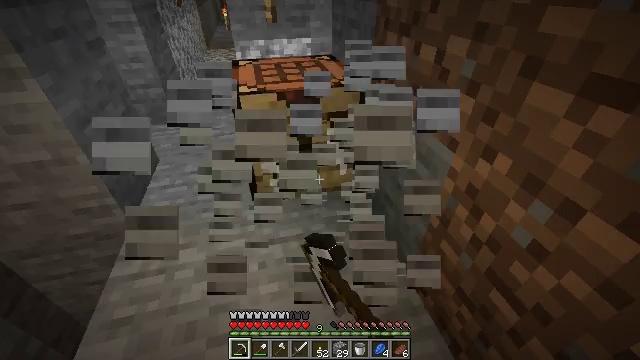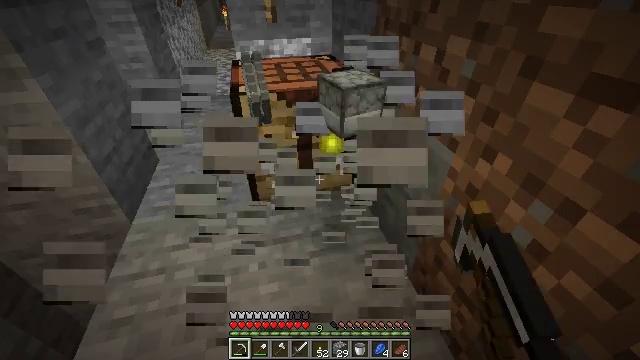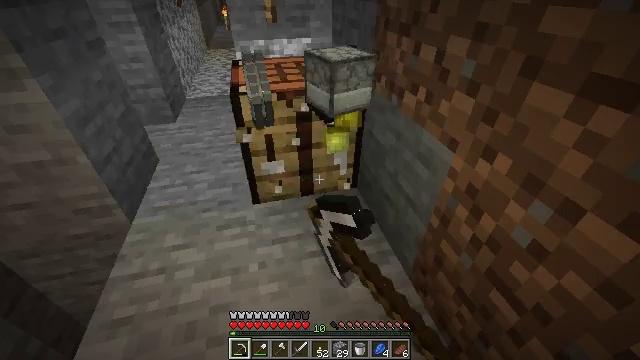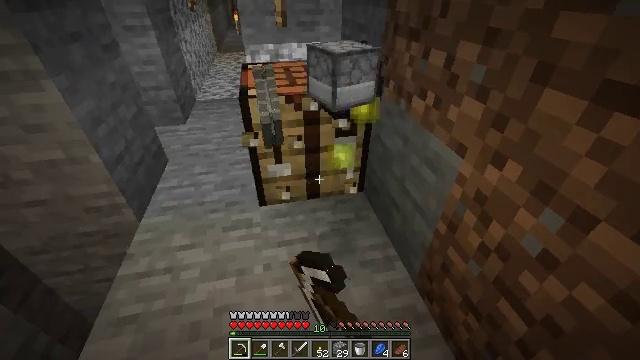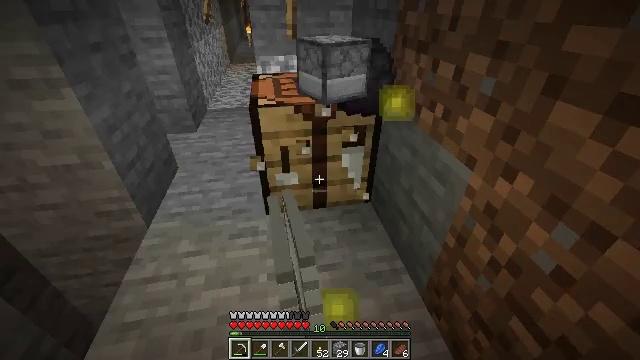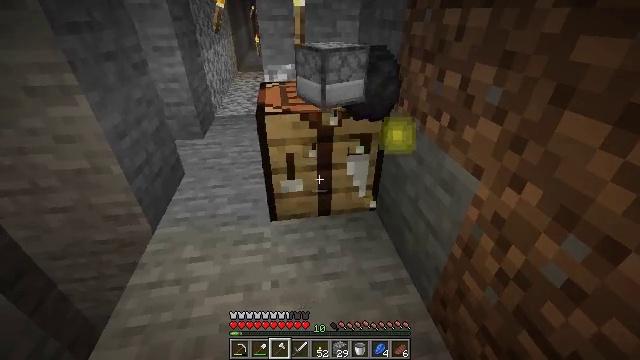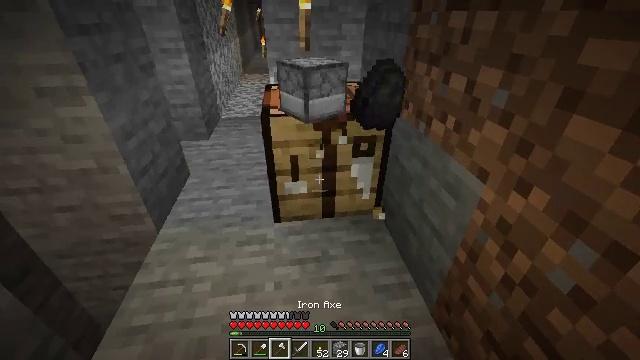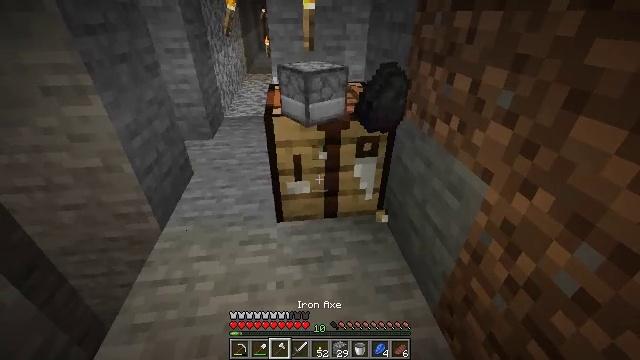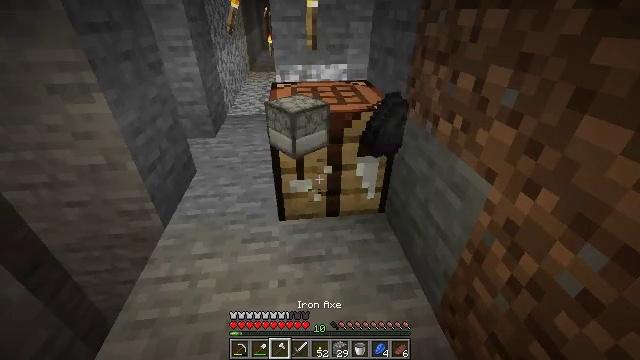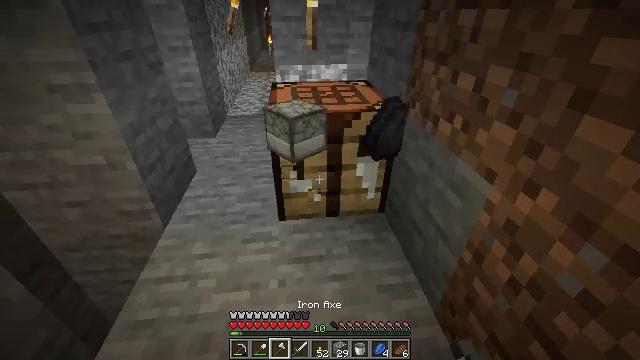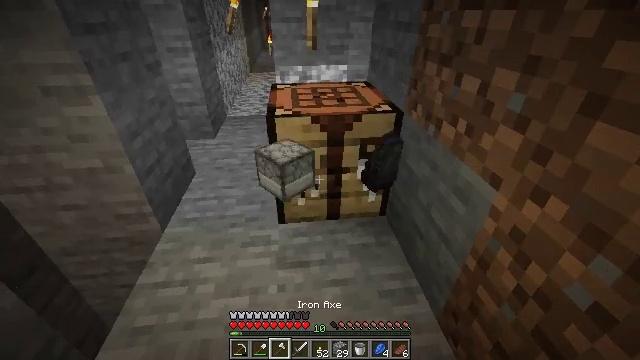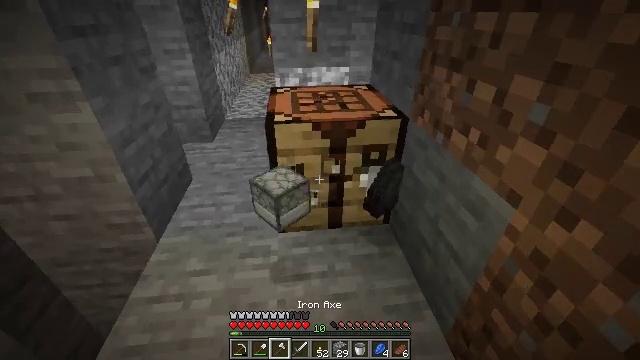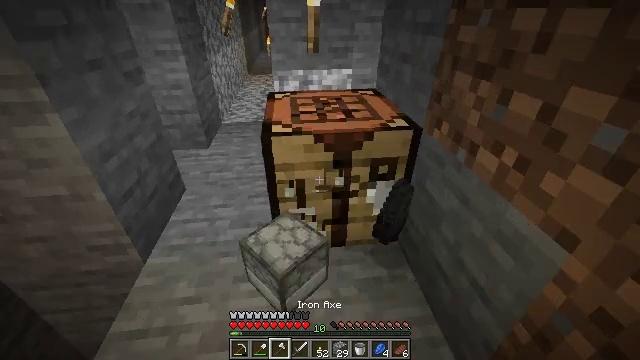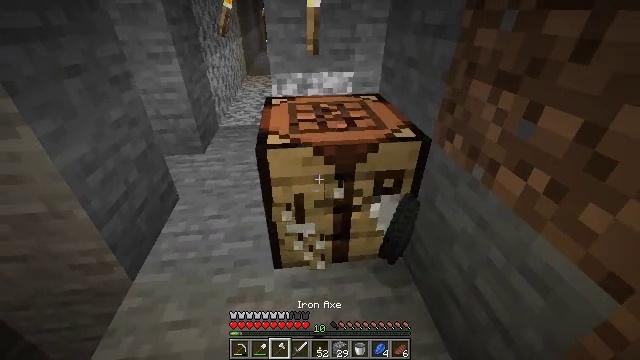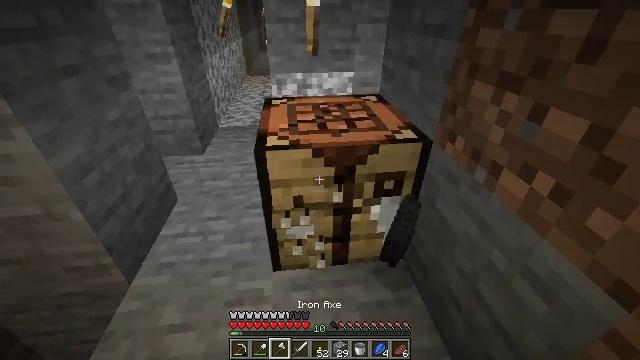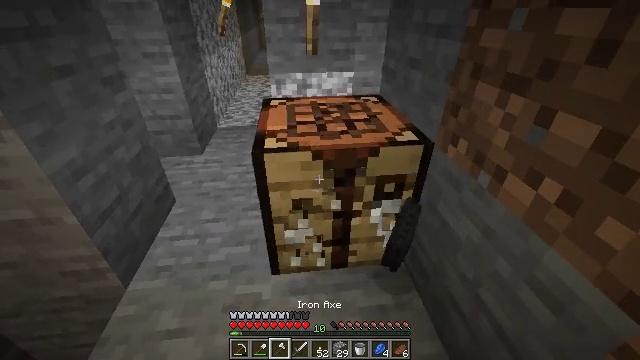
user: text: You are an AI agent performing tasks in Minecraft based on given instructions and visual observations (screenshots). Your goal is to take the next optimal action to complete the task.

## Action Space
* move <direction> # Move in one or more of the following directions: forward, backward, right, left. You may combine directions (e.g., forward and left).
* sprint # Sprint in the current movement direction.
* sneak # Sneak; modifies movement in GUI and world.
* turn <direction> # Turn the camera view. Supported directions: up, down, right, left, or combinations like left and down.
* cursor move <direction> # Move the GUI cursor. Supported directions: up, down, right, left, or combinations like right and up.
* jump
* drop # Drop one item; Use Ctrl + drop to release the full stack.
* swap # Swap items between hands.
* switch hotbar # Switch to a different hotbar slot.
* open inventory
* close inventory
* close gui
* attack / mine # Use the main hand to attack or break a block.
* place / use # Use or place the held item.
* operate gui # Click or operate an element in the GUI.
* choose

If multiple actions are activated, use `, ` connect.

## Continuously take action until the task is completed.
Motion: motion action
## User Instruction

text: Put back the crafting table.
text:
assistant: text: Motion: attack / mine
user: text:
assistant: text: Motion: attack / mine
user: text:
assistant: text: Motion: turn left, attack / mine
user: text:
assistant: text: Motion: turn left and up
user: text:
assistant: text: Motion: turn left and up, switch to hotbar 3
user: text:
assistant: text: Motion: turn left, switch to hotbar 3
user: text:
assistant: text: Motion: switch to hotbar 3
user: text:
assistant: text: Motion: attack / mine
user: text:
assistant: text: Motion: attack / mine
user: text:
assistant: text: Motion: move forward, attack / mine
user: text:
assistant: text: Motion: move forward, attack / mine
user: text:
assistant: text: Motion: move forward, attack / mine
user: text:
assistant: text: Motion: attack / mine
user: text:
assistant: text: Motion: attack / mine
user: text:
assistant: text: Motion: attack / mine
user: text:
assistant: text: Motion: attack / mine
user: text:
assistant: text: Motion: attack / mine
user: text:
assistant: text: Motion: attack / mine
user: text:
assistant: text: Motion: attack / mine
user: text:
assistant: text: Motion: attack / mine
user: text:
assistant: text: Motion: attack / mine
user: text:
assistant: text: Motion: attack / mine
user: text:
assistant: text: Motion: attack / mine
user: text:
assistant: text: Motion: attack / mine
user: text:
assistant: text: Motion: attack / mine